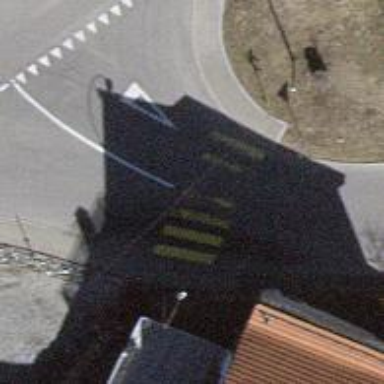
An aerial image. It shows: Zebra crossing on the road.